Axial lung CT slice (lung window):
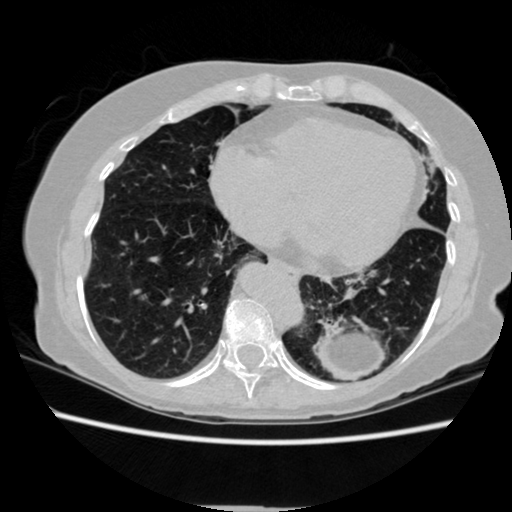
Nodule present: no